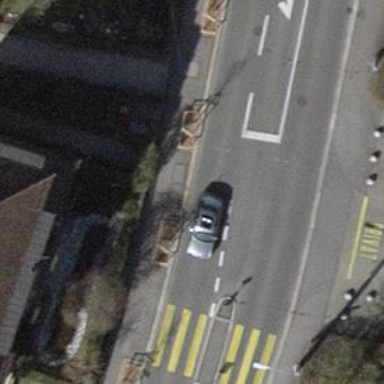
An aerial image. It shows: Tertiary road with asphalt surface and trolley wire.